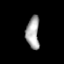
Tissue: prostate
Cell type: Myeloid cells
Senescence score: 0.3545
Nuclear area (px): 417
Mean DAPI intensity: 167.177